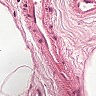
Metastatic tissue present: no